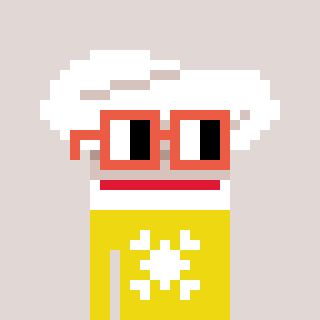
a pixel art character with square orange glasses, a chef hat-shaped head and a yellow-colored body on a warm background